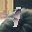
Label: 1